Field crop: maize
Growth stage: 1
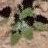
Species: chenopodium